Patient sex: F
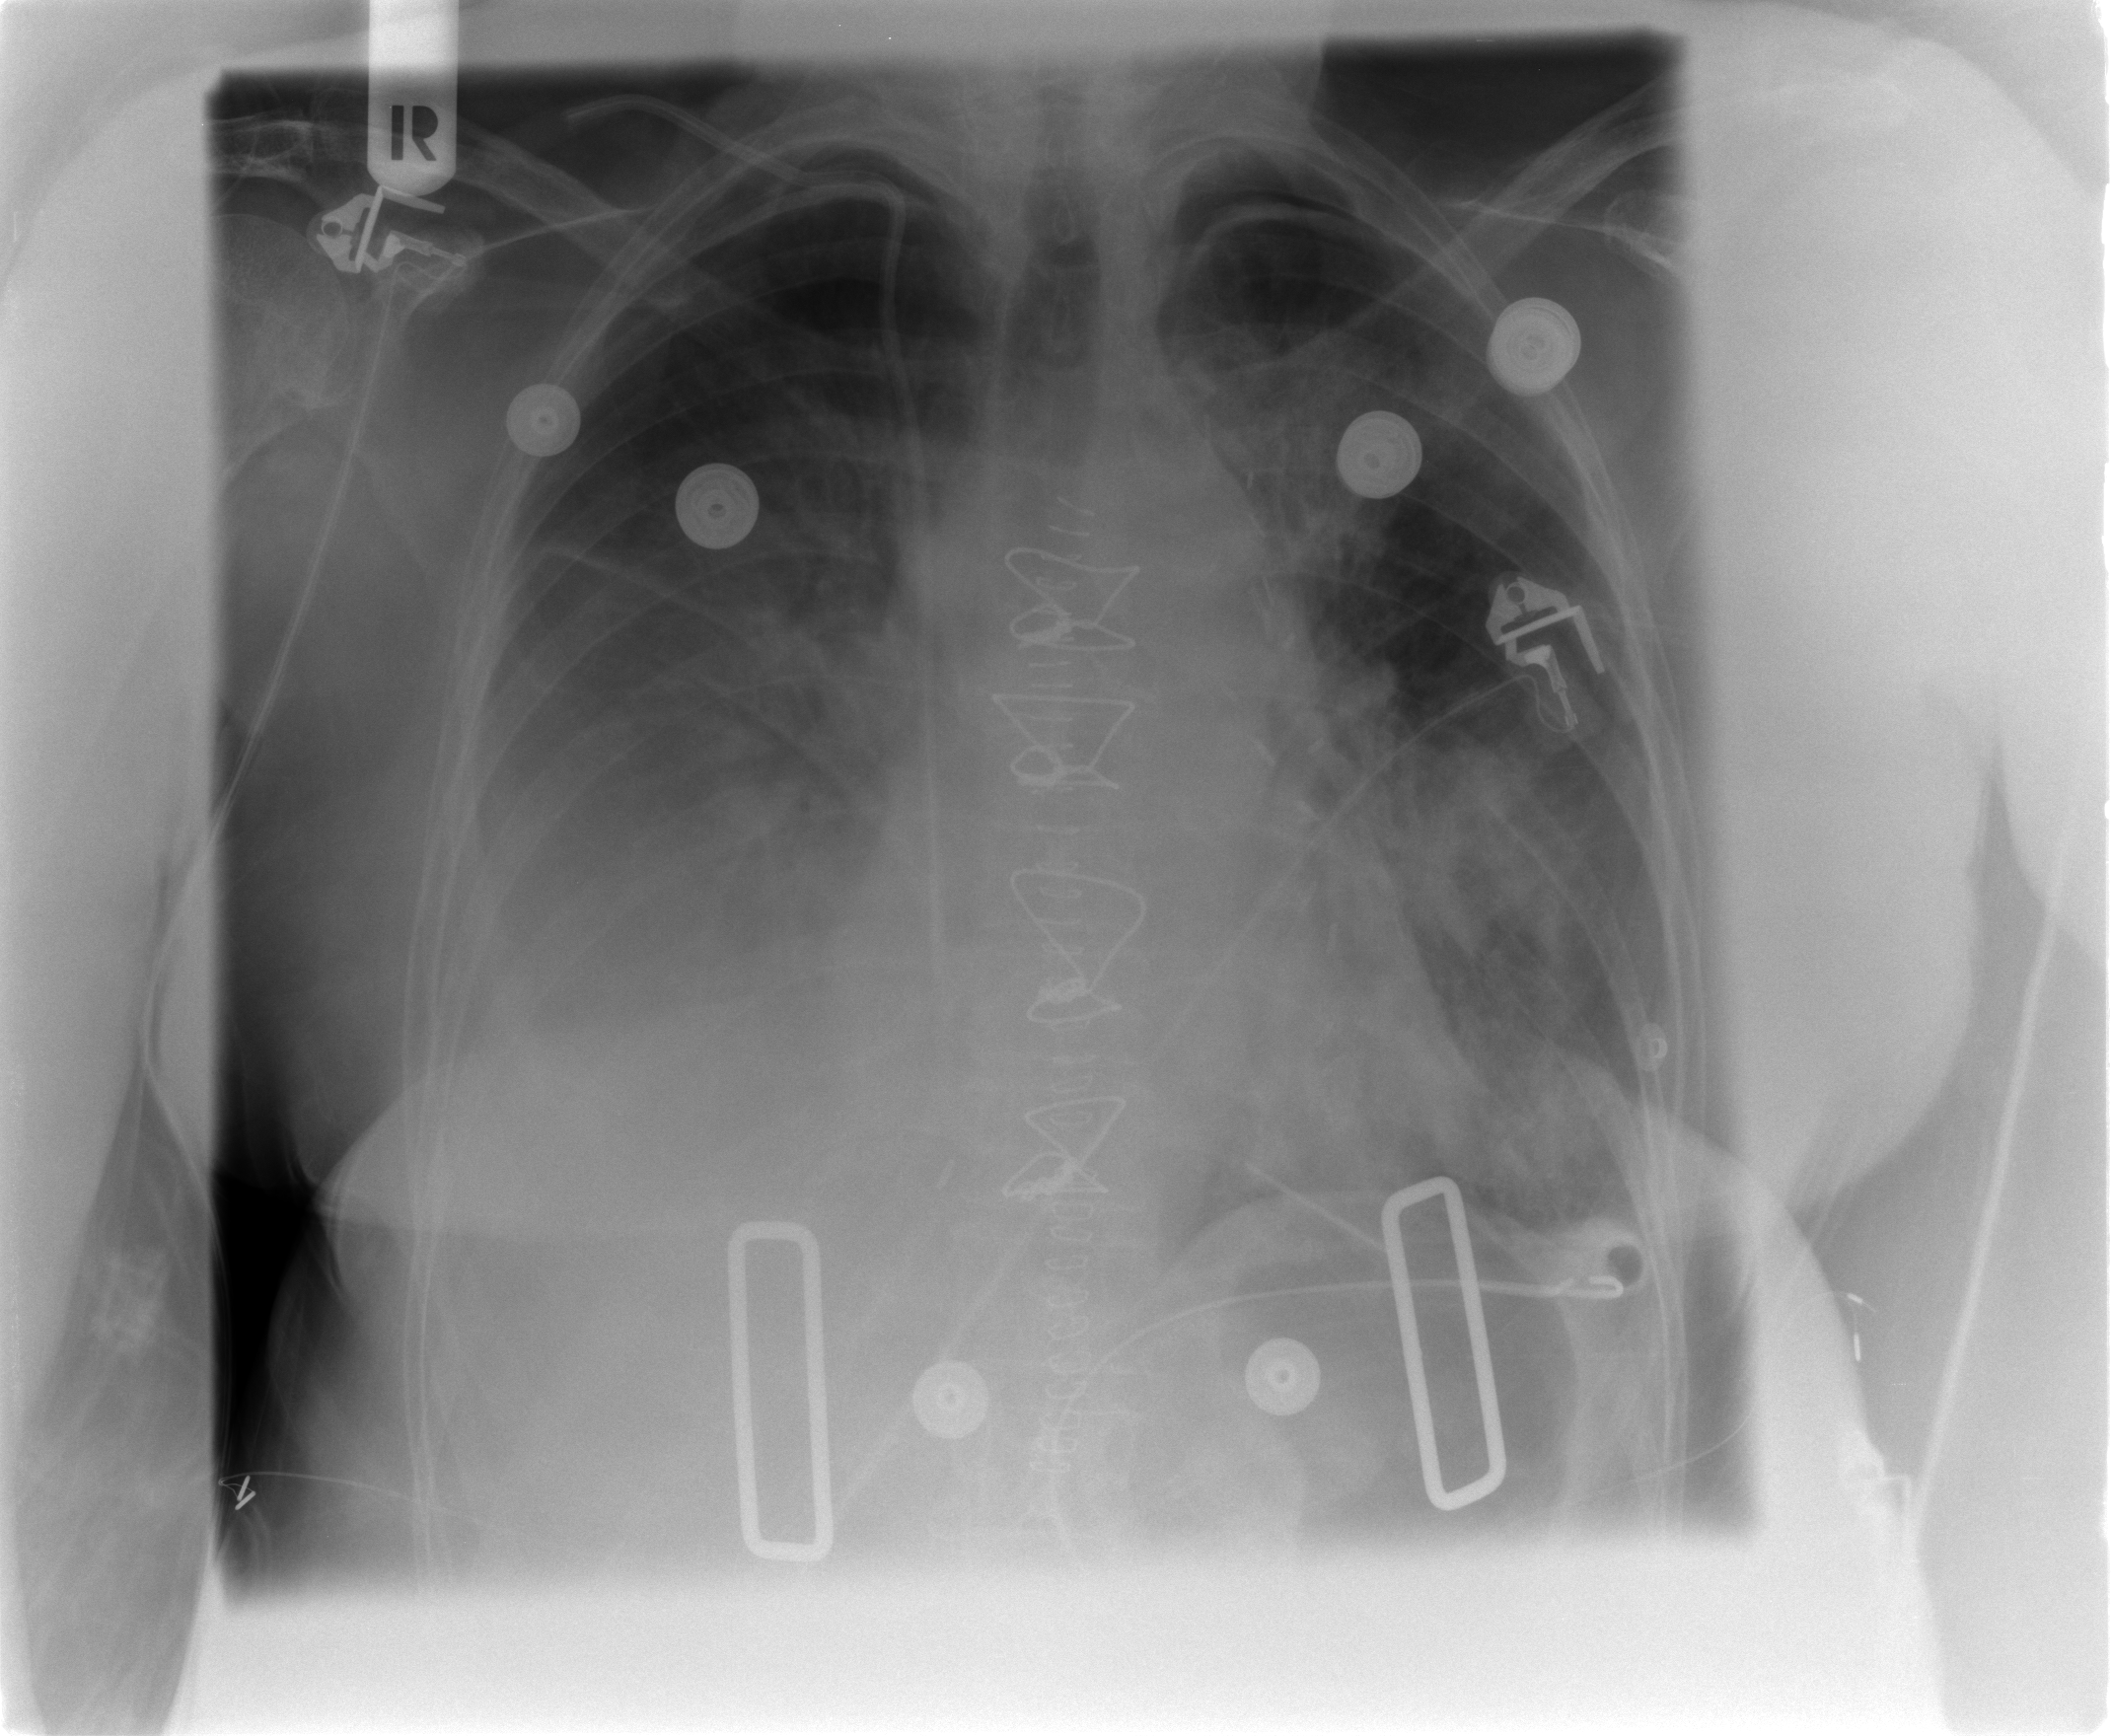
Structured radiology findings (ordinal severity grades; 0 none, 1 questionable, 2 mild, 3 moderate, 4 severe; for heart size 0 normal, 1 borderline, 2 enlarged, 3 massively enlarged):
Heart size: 0
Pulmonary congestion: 2
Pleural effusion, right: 3
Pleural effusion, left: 2
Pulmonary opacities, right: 0
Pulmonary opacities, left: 3
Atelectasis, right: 2
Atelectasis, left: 3